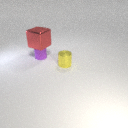
large red metal cube above small purple rubber cylinder